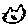
Label: cat